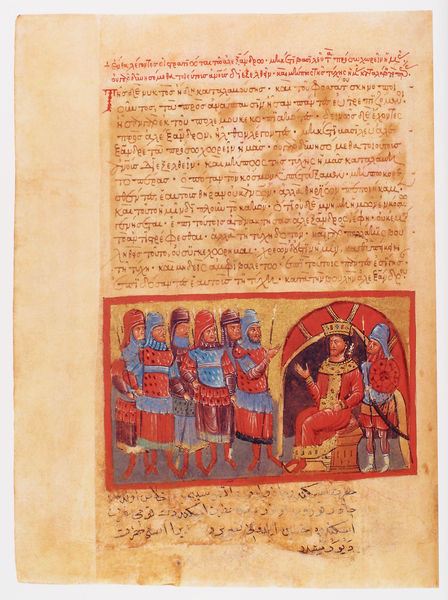
Titel: Der griechische Alexanderroman
Institution: Venedig, Hellenic Institute Codex Gr. 5
Schlagwörter: blau, hand, umhang, weiß, gelb, schwarz, zeichnung, rot, rahmen, gold, blatt, krone, schrift, sitz, farbe, könig, lanze, soldaten, thron, schild, buch, seite, text, waffen, bericht, volk, helm, tron, ritter, armee, heer, rüstung, buchseite, arabisch, griechisch, krieger, audienz, garde, kreuzzug, lanzen, speer, gruß, rüstungen, rat, besprechung, alexander, schold, manuskript, kyrillisch, befehl, anweisung, leibgarde, 1200, leibwächter, vok, audience